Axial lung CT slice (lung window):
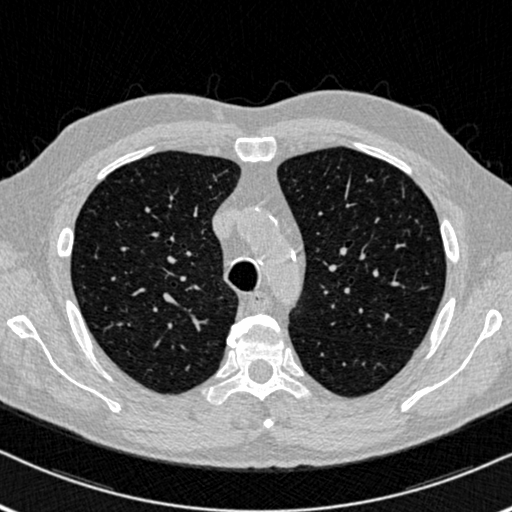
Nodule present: no